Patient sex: F
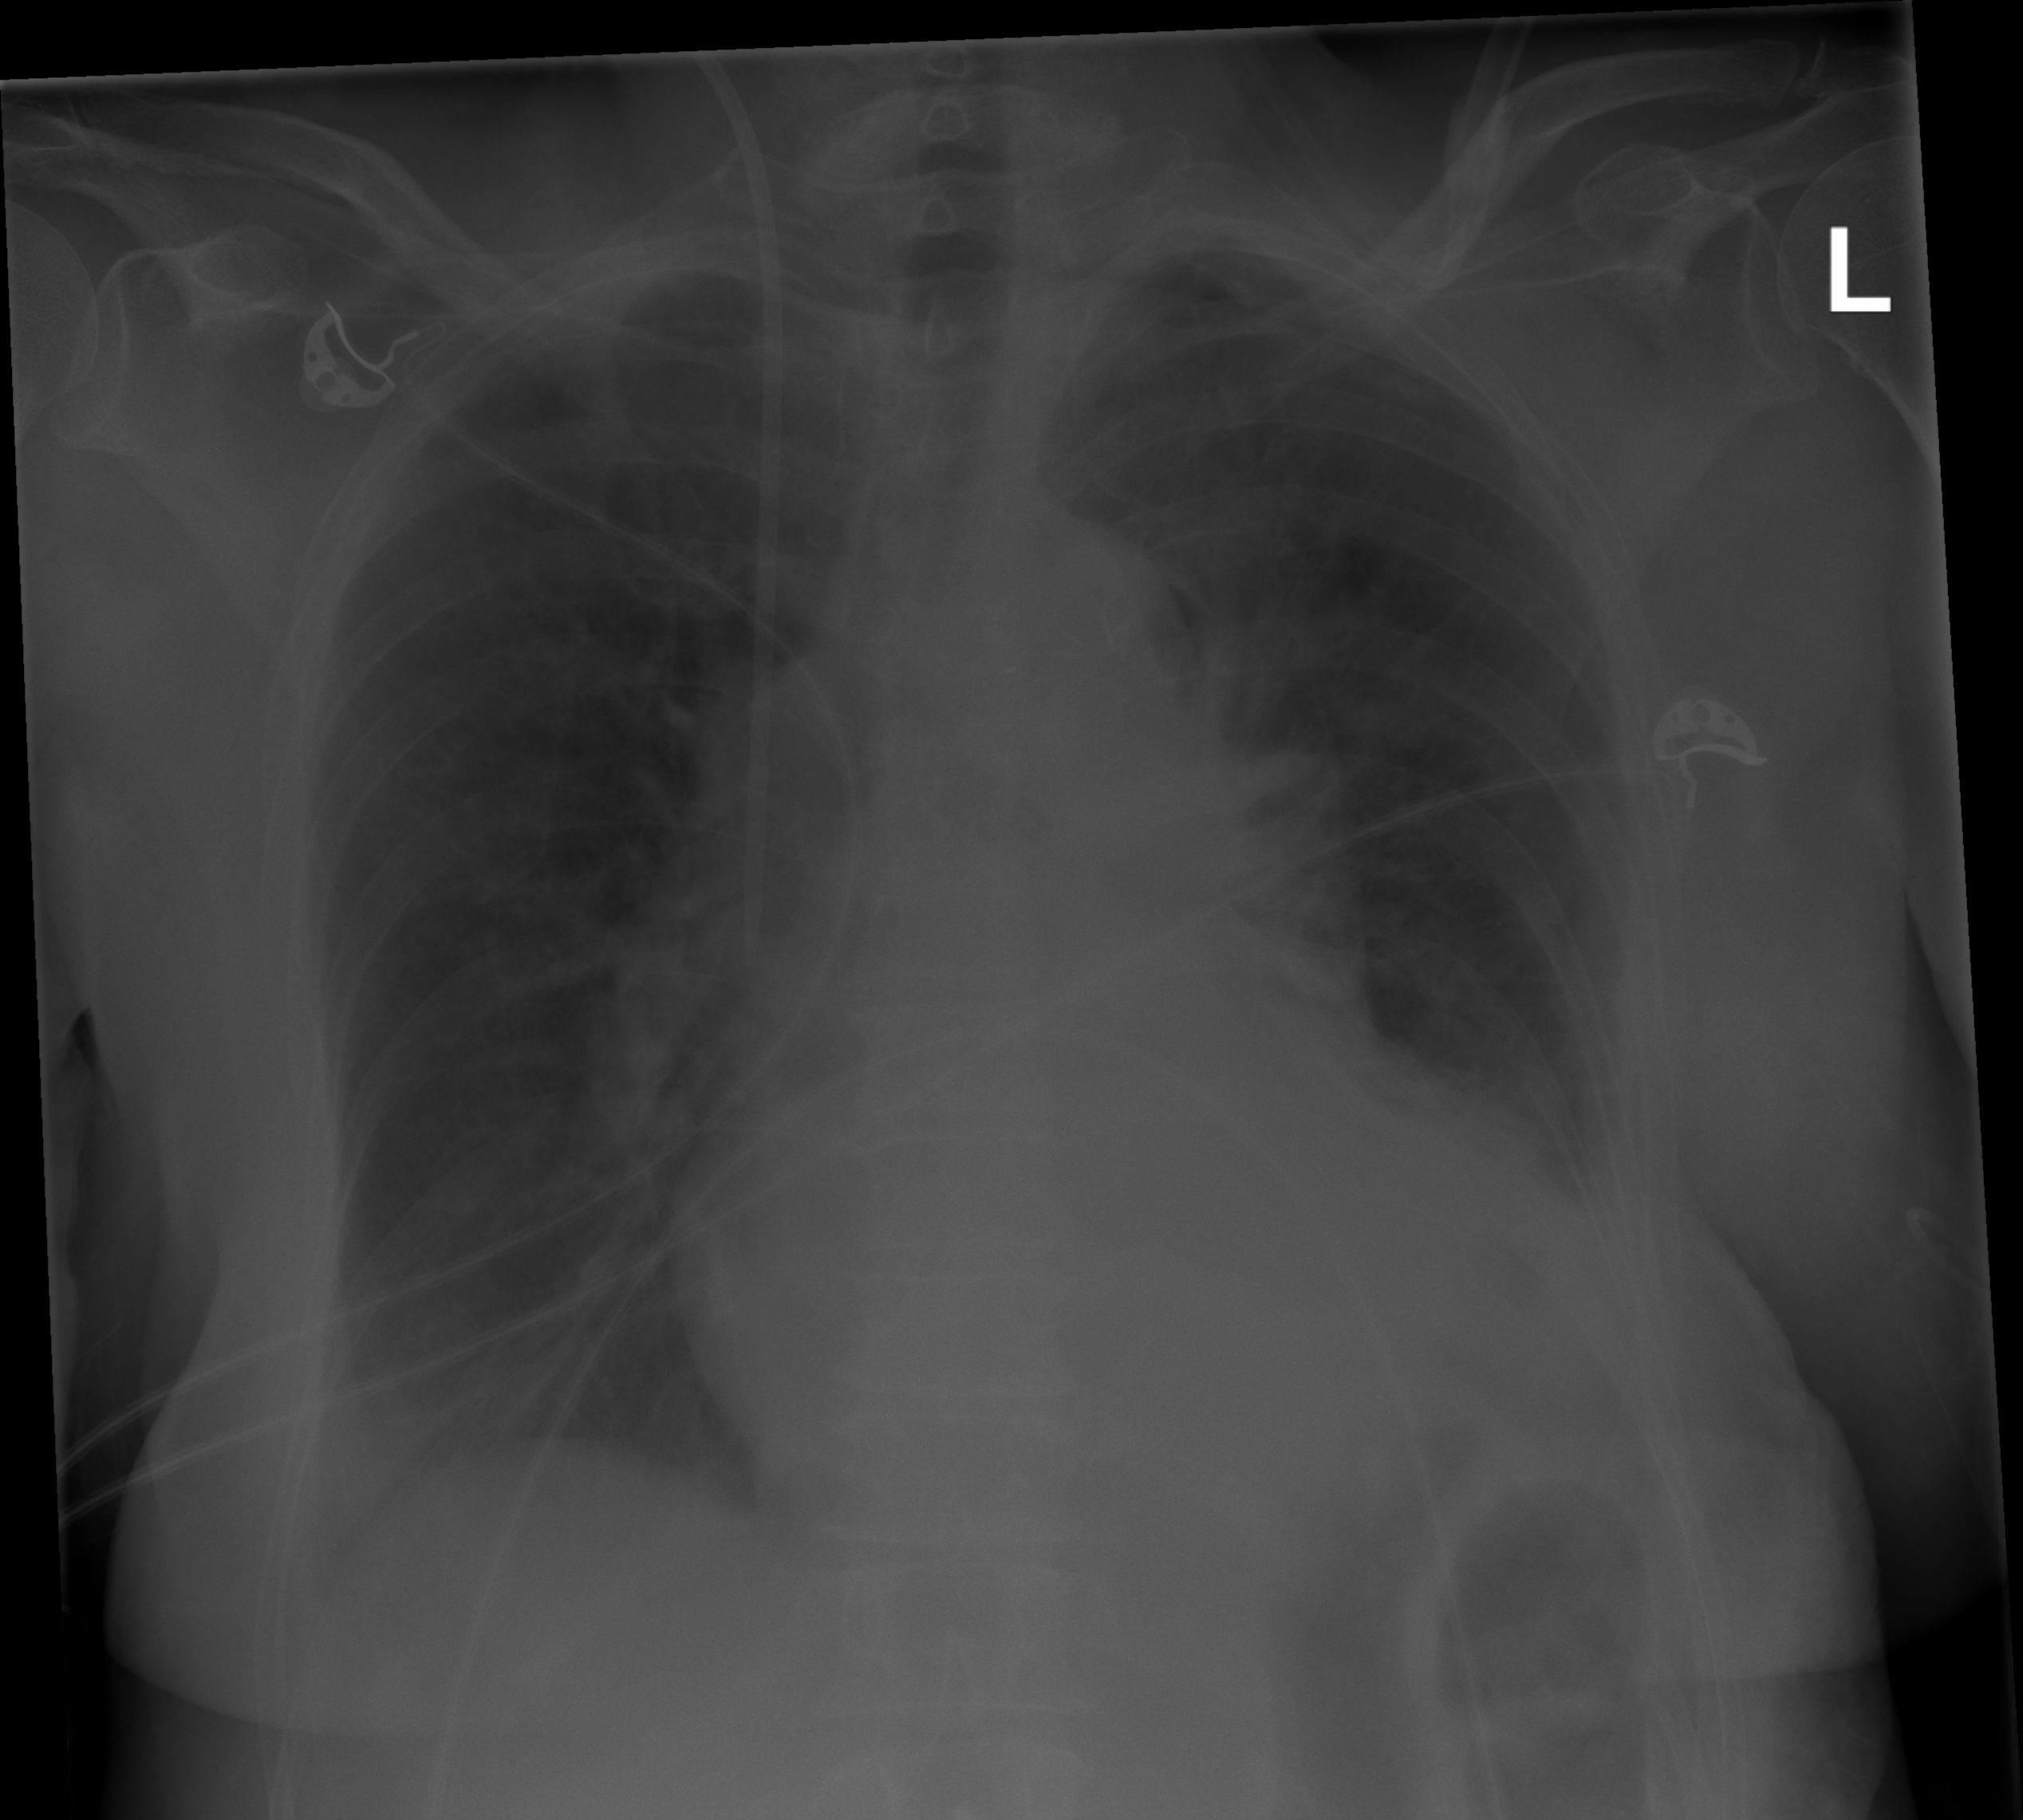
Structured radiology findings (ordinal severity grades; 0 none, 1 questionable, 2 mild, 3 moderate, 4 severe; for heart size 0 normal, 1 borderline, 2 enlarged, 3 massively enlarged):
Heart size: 2
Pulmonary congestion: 2
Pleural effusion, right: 2
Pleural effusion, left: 2
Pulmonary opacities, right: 0
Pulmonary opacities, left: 2
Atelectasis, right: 2
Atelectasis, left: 2